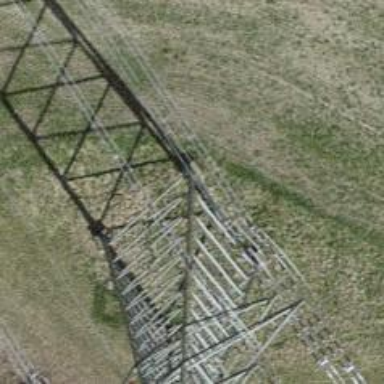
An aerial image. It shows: Power tower.